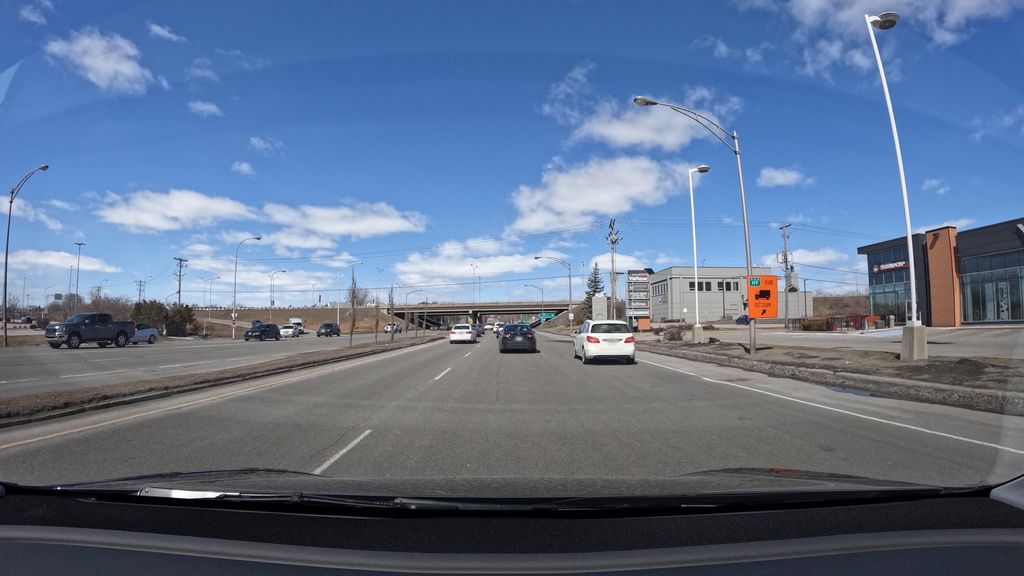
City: montreal